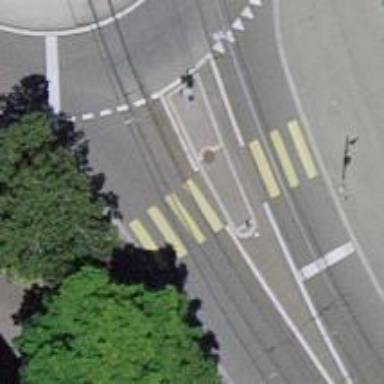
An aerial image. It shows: Uncontrolled crossing with central island on the road.